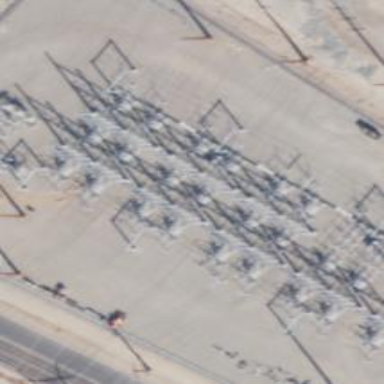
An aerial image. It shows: Switch for power supply.